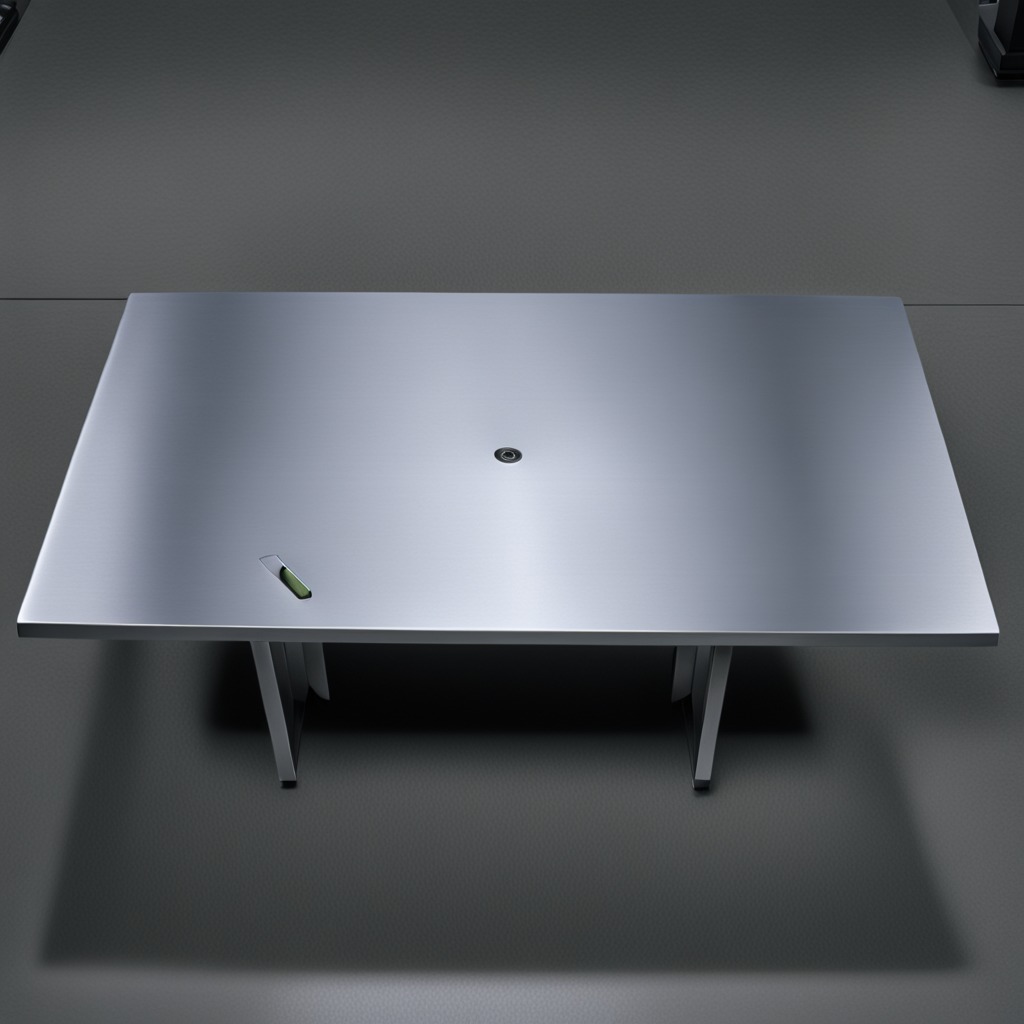
A utility knife lies on a clean empty table in a basement in the evening.